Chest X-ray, PA view. Patient: 61 years old, sex M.
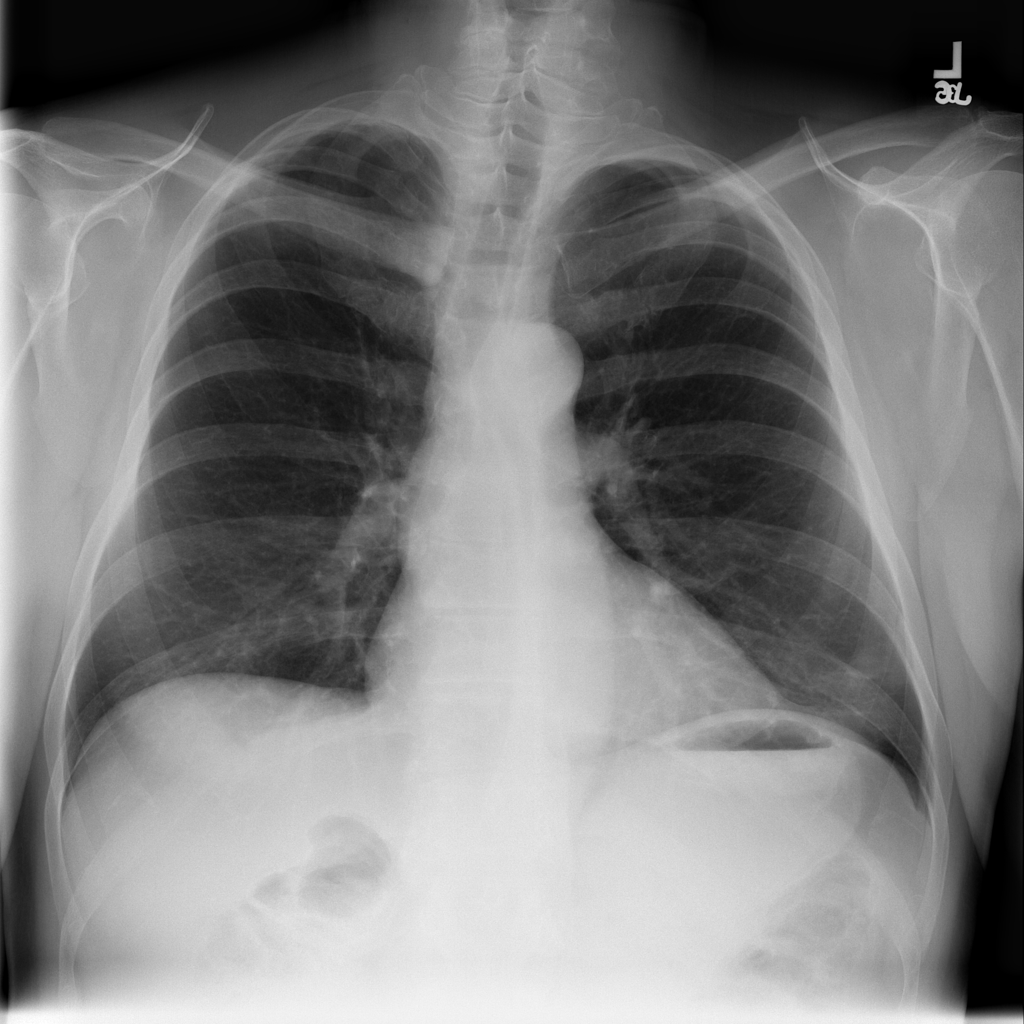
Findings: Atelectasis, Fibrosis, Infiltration